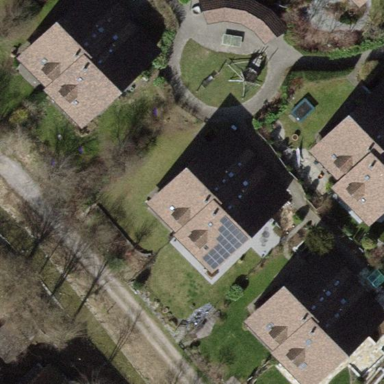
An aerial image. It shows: Terrace building.